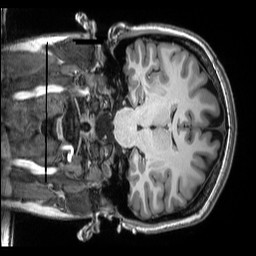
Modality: T1w
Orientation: coronal
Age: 18
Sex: female